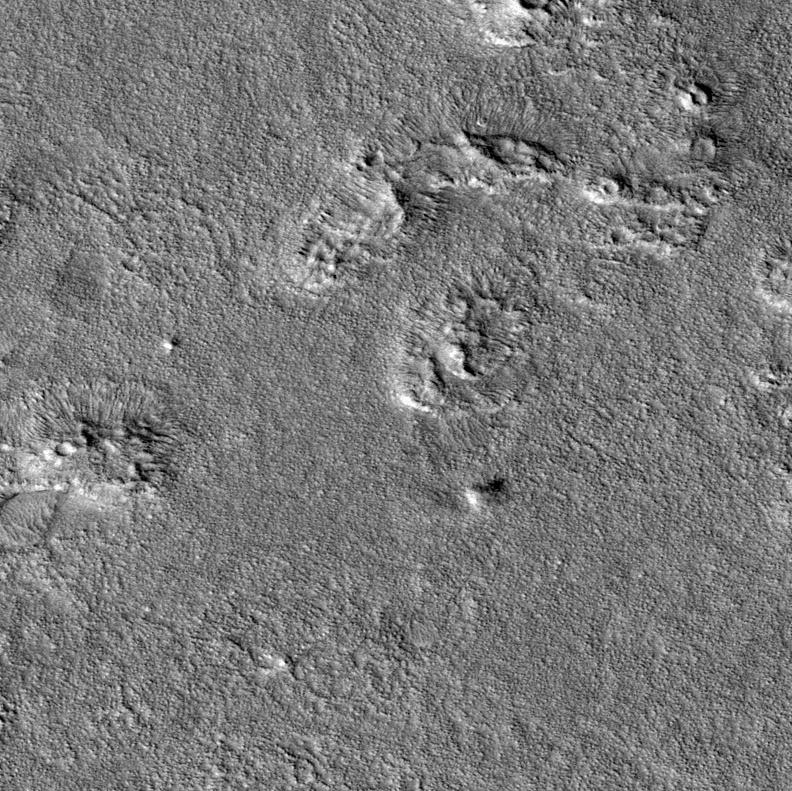
Label: dustdevil